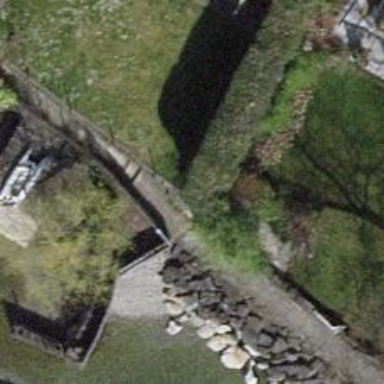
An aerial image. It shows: Wall barrier.